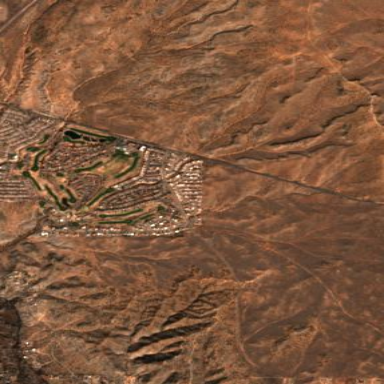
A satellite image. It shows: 18-hole golf course.